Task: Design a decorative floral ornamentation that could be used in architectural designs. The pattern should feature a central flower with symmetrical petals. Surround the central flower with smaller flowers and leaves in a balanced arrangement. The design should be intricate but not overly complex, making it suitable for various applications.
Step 889:
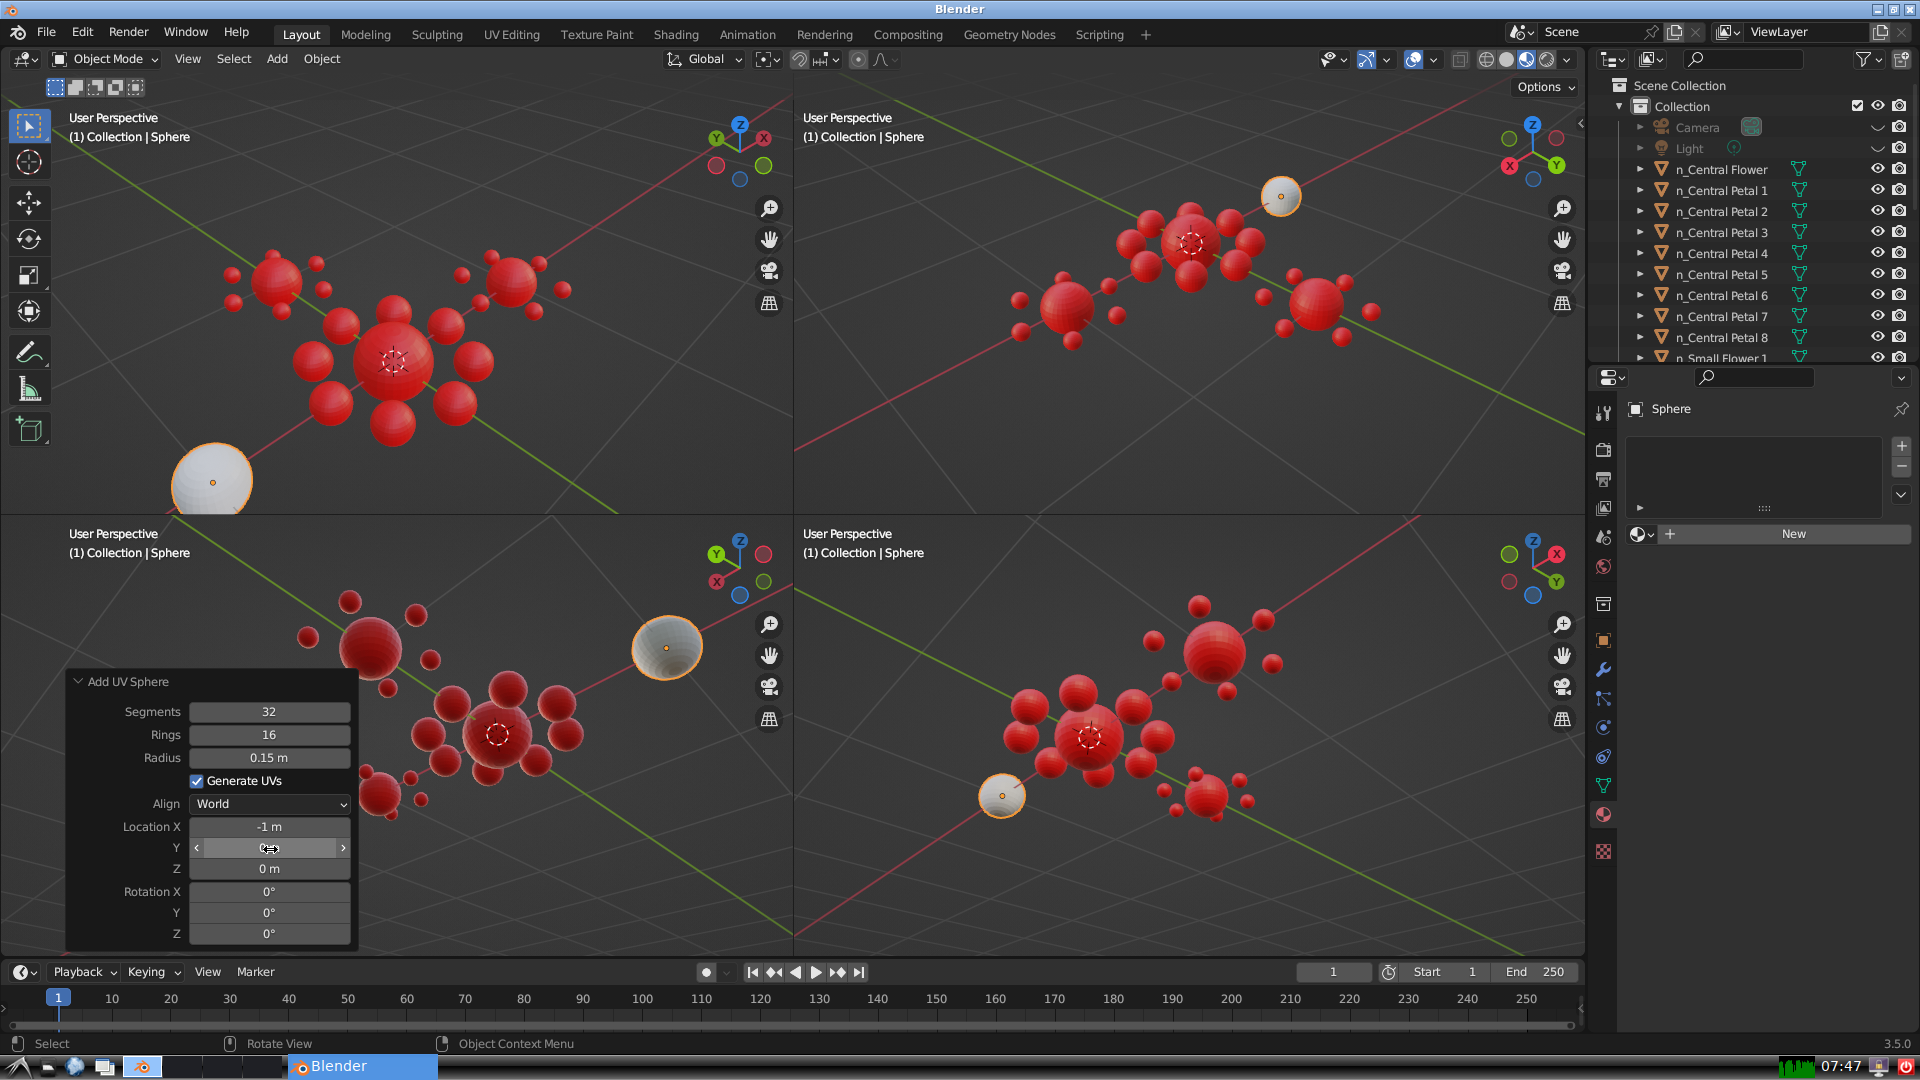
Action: click: no